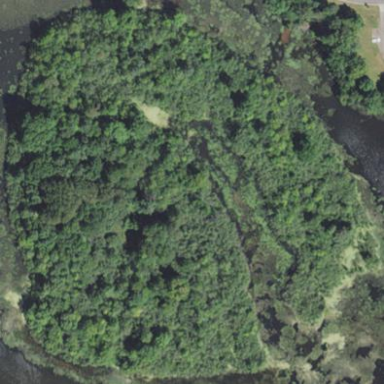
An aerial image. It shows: Islet surrounded by forest.